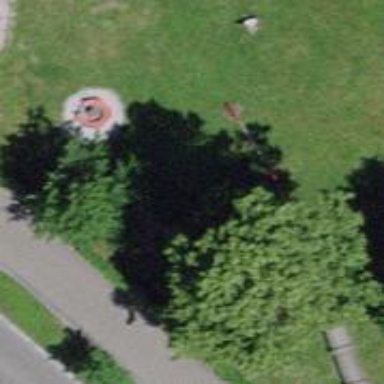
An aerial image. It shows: Red bench.